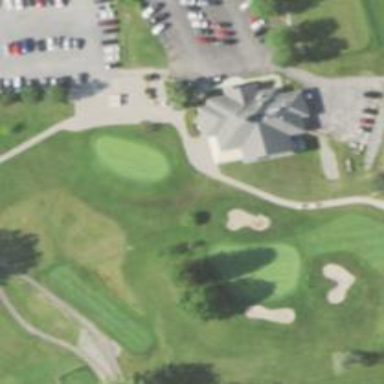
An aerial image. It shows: Path for golf carts.